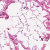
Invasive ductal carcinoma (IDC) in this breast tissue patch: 0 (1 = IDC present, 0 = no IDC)